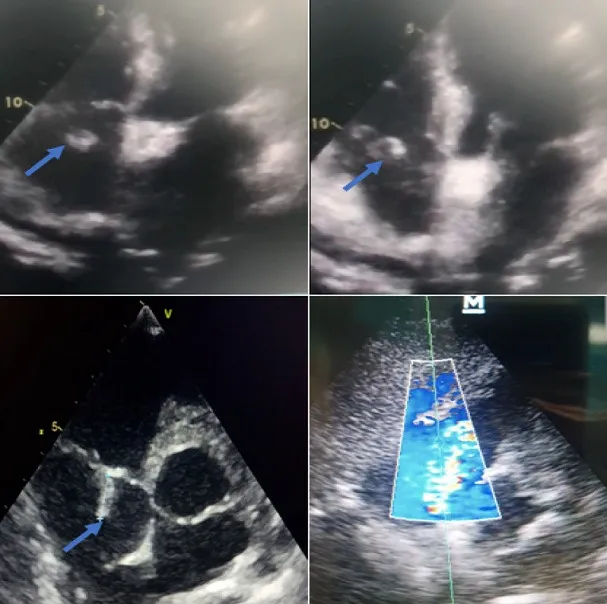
Transthoracic echocardiography images showing oscillating vegetation attached to the anterior leaflet chordate of the tricuspid valve (blue arrow) with a moderate tricuspid regurgitation.
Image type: radiology (ultrasound)